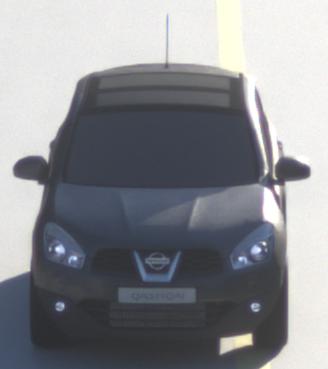
Make: Nissan
Model: Qashqai 1.6
Detailed model: Qashqai (J10)
Model produced from: 2010/03
Model produced until: 2010/08
Doors: 5
Color: gray
Road condition: dry road
Daytime: sunrise or sunset
Contrast: medium contrast